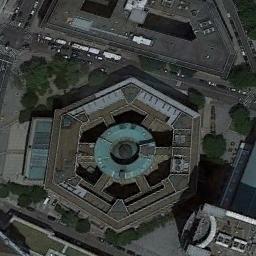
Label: commercial_area